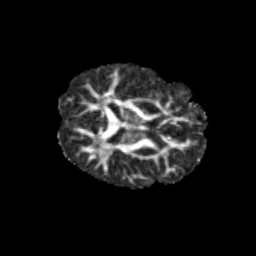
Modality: FA
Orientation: axial
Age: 10
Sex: male
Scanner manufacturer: siemens
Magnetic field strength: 3 T
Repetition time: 3.8 s
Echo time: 0.07 s